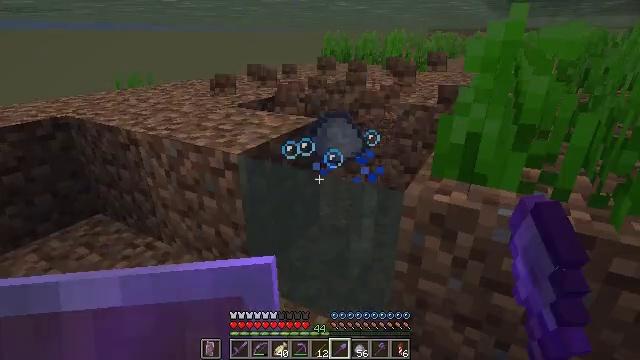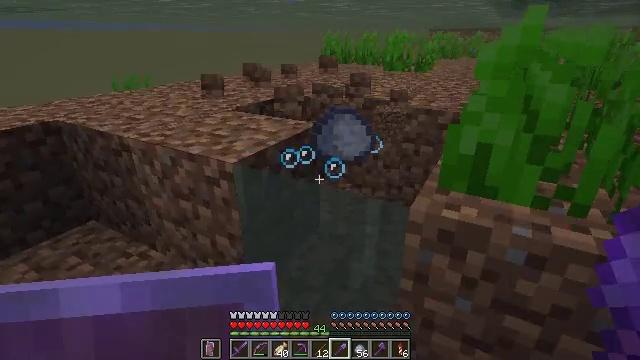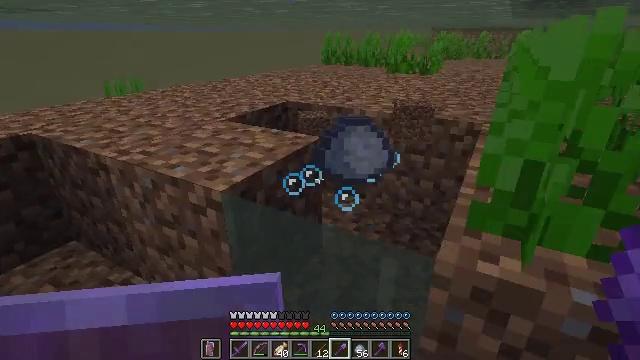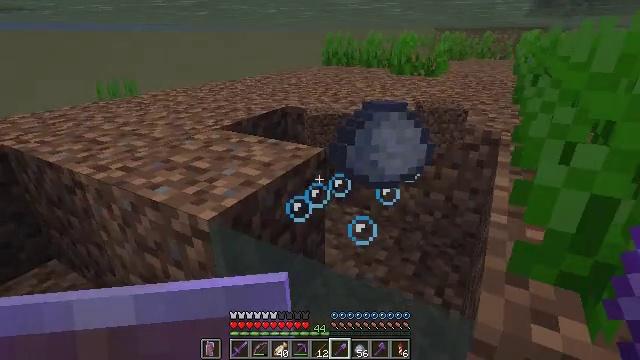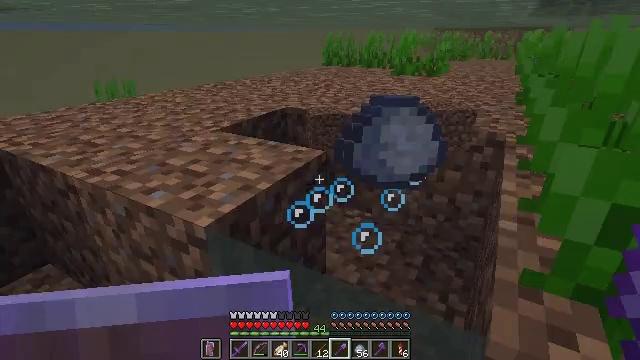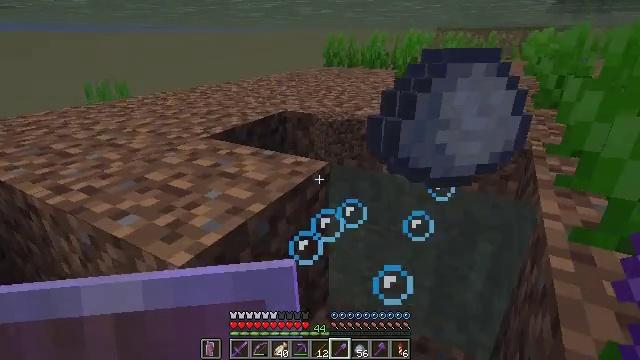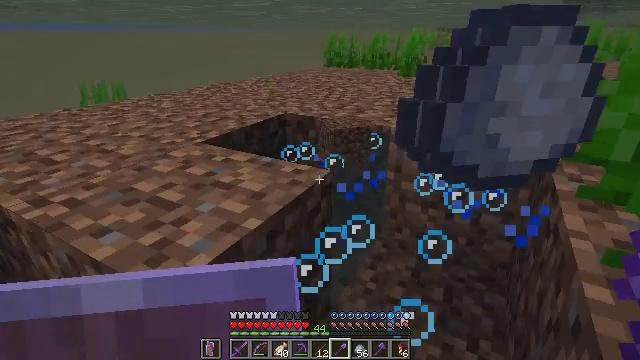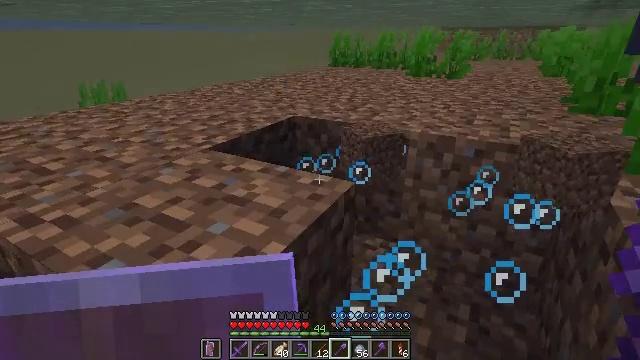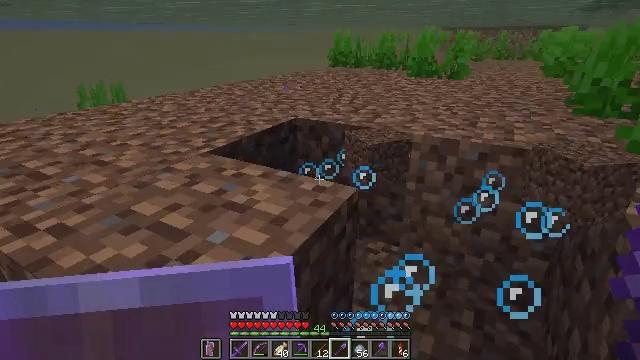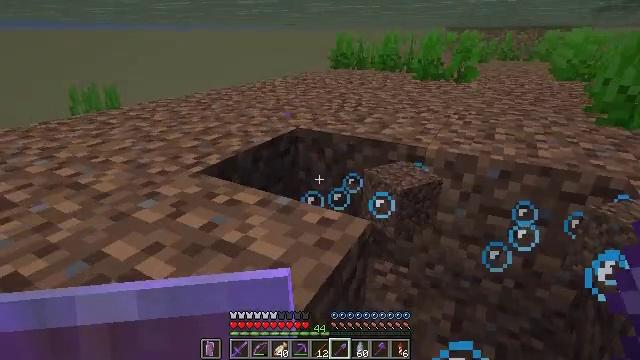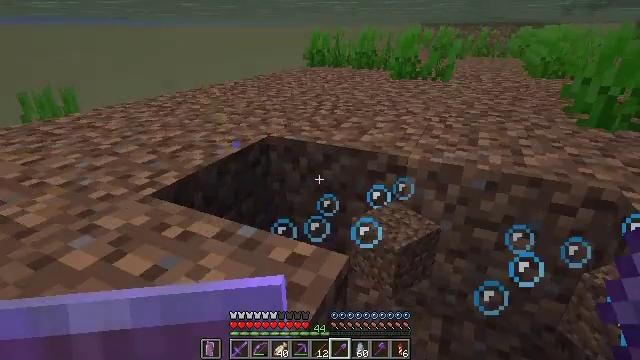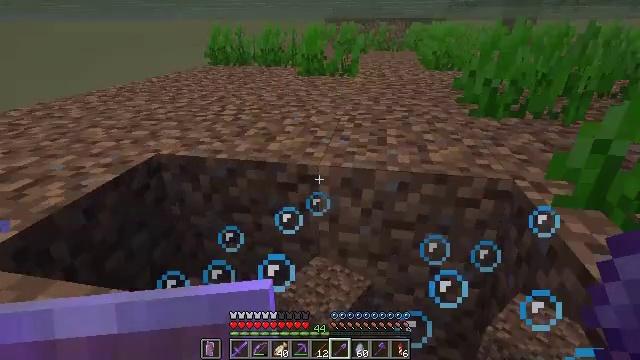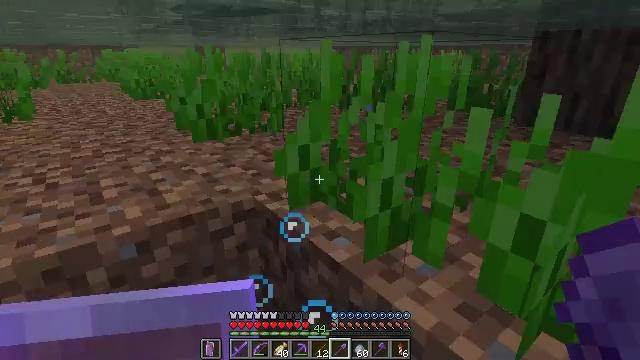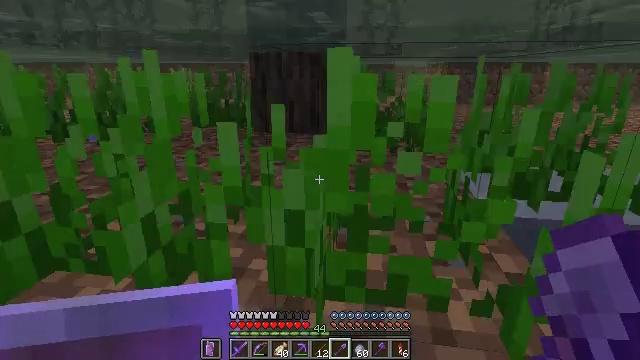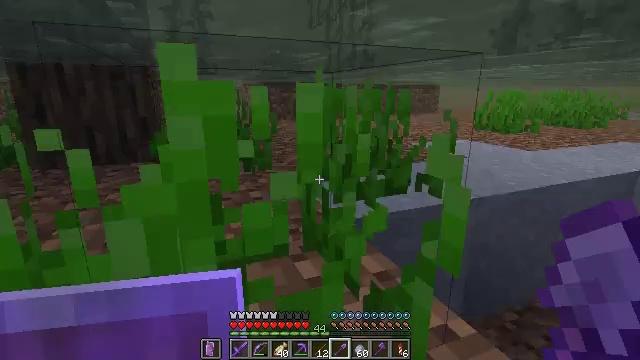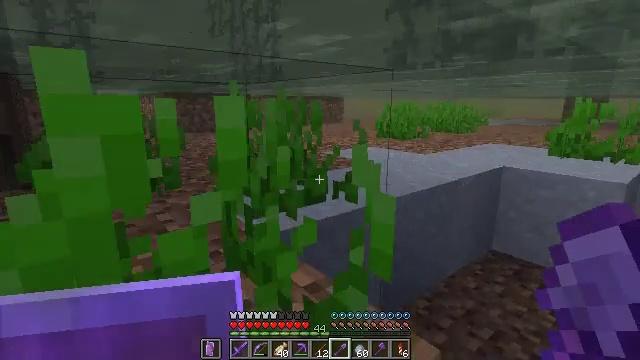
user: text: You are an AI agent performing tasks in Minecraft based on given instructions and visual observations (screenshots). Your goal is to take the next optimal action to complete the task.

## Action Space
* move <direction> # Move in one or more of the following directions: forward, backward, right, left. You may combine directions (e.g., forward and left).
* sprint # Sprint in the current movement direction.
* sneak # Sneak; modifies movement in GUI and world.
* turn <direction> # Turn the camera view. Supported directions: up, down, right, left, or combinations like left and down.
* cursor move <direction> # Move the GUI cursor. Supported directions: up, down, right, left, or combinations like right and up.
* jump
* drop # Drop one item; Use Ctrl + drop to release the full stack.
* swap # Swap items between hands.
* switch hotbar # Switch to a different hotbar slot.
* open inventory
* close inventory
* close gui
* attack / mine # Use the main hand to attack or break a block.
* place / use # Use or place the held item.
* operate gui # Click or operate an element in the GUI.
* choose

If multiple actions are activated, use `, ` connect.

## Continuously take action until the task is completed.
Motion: motion action
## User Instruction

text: Mine the clay from the riverbed.
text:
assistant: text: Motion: move forward
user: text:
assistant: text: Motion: move forward
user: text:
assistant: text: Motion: move forward
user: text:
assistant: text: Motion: move forward
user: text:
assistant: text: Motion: move forward
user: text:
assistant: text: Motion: move forward
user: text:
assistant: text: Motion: move forward
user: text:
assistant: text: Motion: move forward
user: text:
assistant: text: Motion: move forward
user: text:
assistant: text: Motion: move forward, turn right
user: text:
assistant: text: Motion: move forward, turn right
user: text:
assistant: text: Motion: move forward, turn right and up
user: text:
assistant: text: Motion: move forward, turn right and up
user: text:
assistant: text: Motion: move forward, turn right and up
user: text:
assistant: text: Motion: turn right and up
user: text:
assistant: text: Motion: turn right
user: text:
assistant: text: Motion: turn right
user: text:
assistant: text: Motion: turn right
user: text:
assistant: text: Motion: turn right
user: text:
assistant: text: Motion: move right
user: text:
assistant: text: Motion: move forward and move right
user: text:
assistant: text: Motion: move forward and move right
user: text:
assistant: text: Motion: move forward and move right
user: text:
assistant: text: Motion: move forward and move right, turn left
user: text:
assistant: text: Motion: move forward and move right, turn left
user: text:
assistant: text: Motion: move forward, turn left and down
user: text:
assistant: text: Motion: turn left and down
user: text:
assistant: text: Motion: turn left and down
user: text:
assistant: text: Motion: turn left
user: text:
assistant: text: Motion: turn left and down